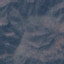
Land use / land cover: HerbaceousVegetation